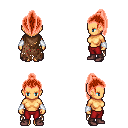
a pixel art fantasy rpg character, female body template, human, tanned skin, brown tattered cape, red pants, red long topknot hairstyle, white cloth bracers, maroon shoes, four views (front, back, left, right), 2x2 character sprite sheet, small pixel art, hard edges, no anti-aliasing